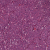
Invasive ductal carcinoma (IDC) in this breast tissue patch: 1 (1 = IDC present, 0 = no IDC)